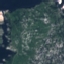
Label: HerbaceousVegetation